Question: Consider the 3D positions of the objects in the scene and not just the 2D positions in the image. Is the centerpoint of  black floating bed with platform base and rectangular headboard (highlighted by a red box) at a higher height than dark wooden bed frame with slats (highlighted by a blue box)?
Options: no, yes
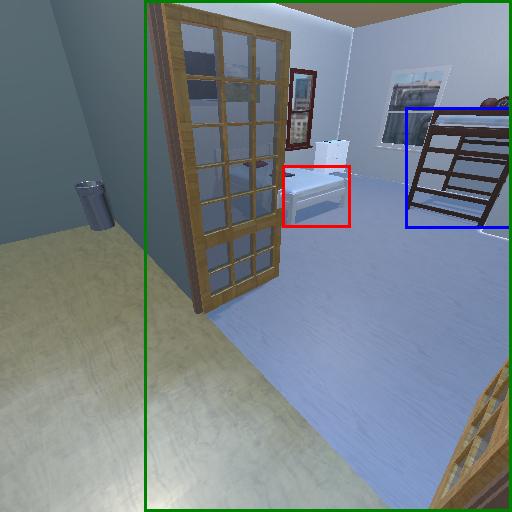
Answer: no